Question: I have text in a paragraph with a button 'a' element:
'''
<p>
<a class="btn btn-default" href="#">Take exam</a>
<span class="text-muted">Available after reading course material</span>
</p>
'''
However, this renders with the two not vertically aligned.

Fiddle at <URL>
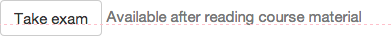
Answer: Using the same styling as the '.btn' would probably be a good approach. <URL> with disabled '.btn'
'''
<p>
<a class="btn btn-default" href="#">Take exam</a>
<span class="text-muted btn" disabled="true">Text</span>
</p>
'''
---
Or make a class of '.btn-align' with the same attributes. <URL>
'''
.btn-align {
padding: 6px 12px;
line-height: 1.42857143;
vertical-align: middle;
}
'''
'''
<p>
<a class="btn btn-default" href="#">Take exam</a>
<span class="text-muted btn-align">Available after reading course material</span>
</p>
'''